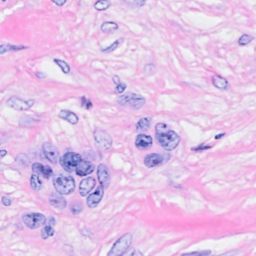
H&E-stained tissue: Breast